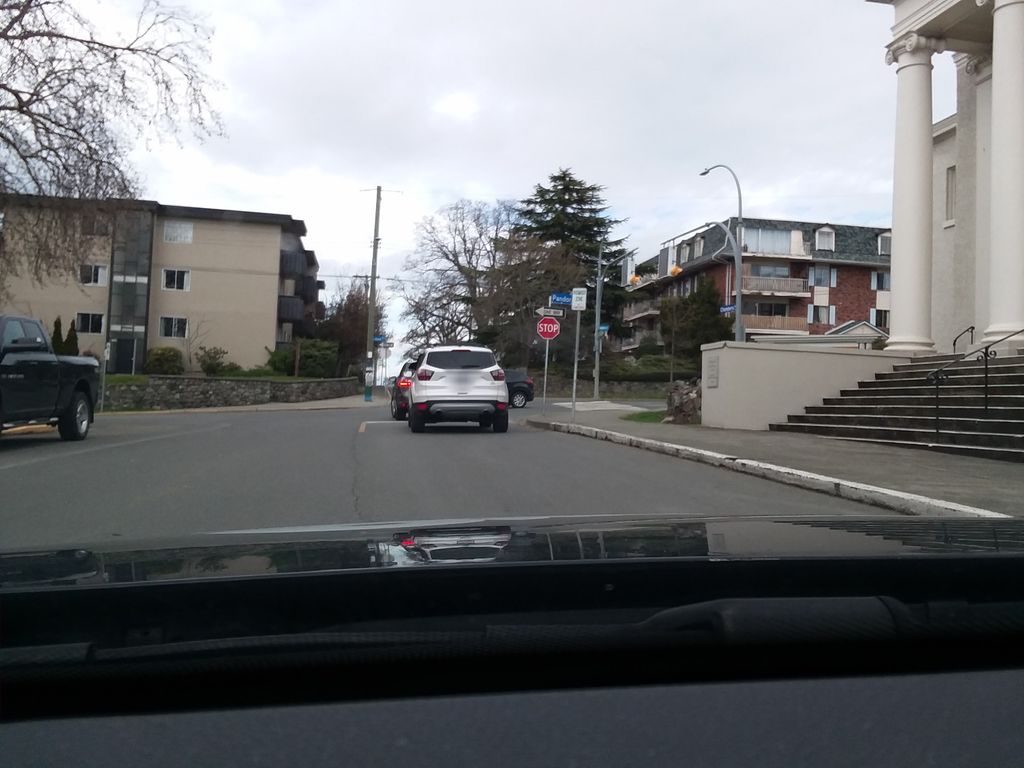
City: victoria